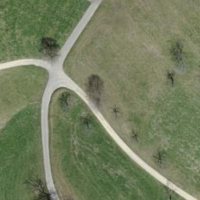
EUNIS habitat code: 52
Species observed at this site:
Vicia sepium